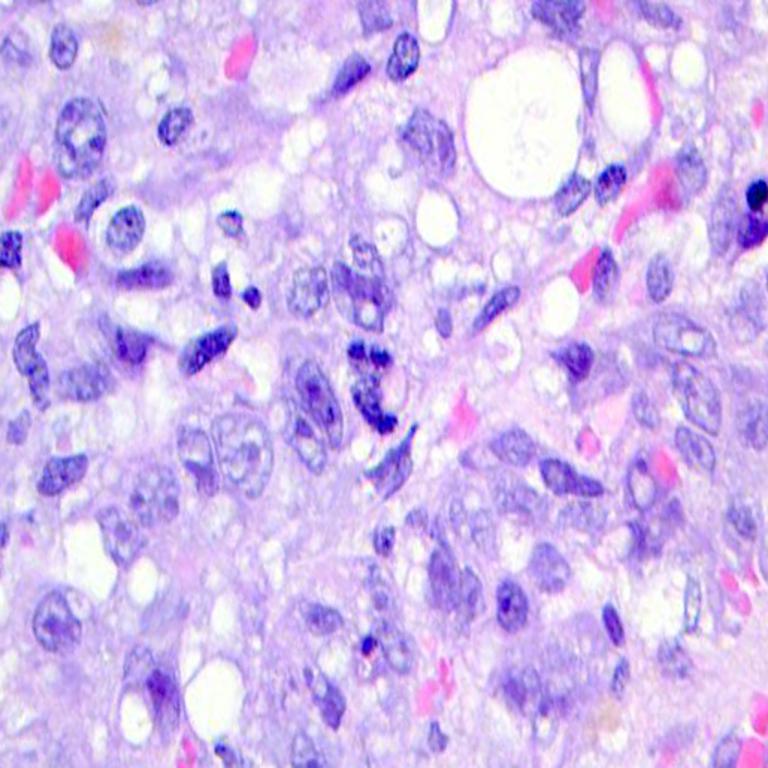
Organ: colon
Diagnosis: adenocarcinomas